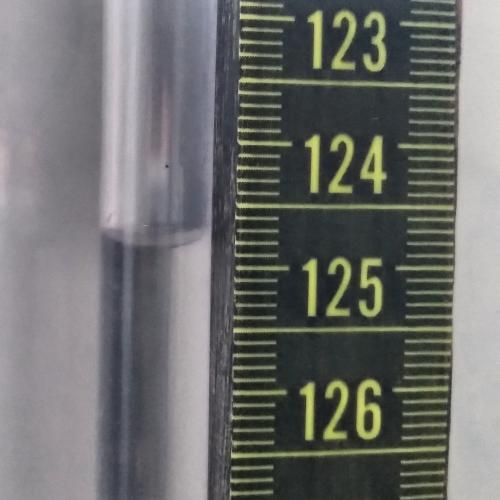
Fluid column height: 124.8 cm